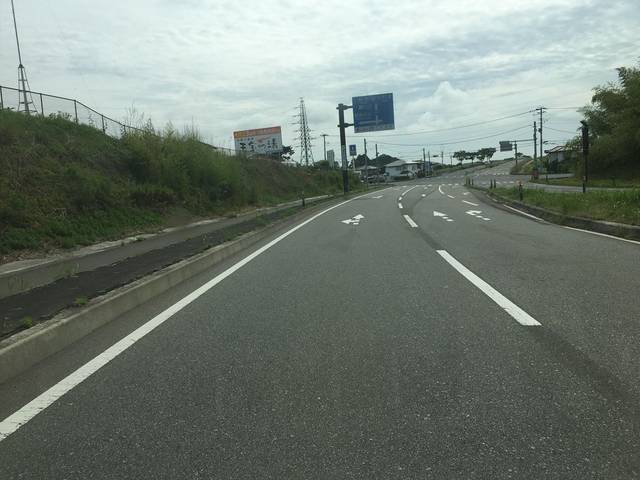
Region: Japan
Coordinates: 37.786, 140.903